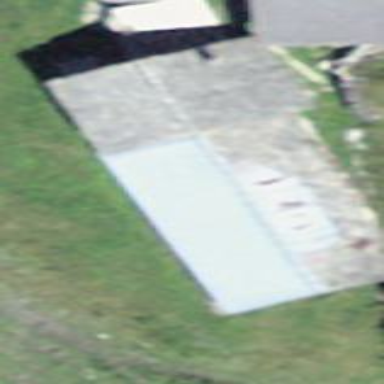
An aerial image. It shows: Cowshed building.